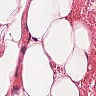
Metastatic tissue present: no